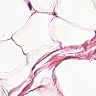
Metastatic tissue present: no